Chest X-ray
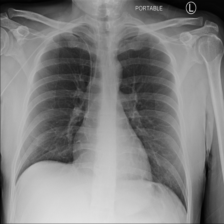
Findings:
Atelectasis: negative
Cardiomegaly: negative
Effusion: negative
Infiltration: negative
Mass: negative
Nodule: negative
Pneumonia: negative
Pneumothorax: negative
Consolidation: negative
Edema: negative
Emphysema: negative
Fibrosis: negative
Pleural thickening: negative
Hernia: negative